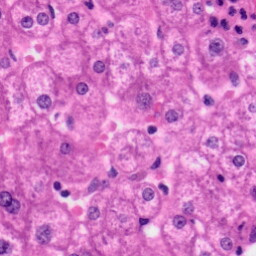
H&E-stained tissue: Liver